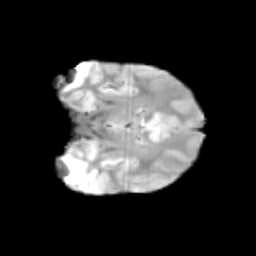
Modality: T2w
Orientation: coronal
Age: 11
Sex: female
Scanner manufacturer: siemens
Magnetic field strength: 3 T
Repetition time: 3.8 s
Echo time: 0.07 s